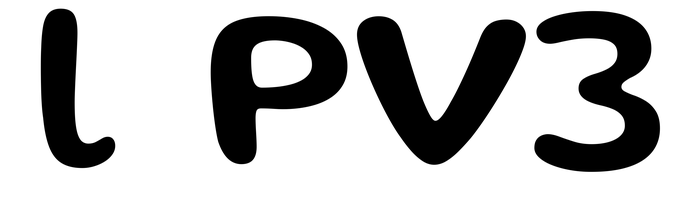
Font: Gluten_Medium